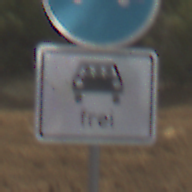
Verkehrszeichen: MehrfachbesetzePersonenkraftwagenFrei
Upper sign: Busssonderstreifen
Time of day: MorningAfternoon
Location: Outdoor (Nature)
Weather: PartlyCloudy
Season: NotSpecified
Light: Natural